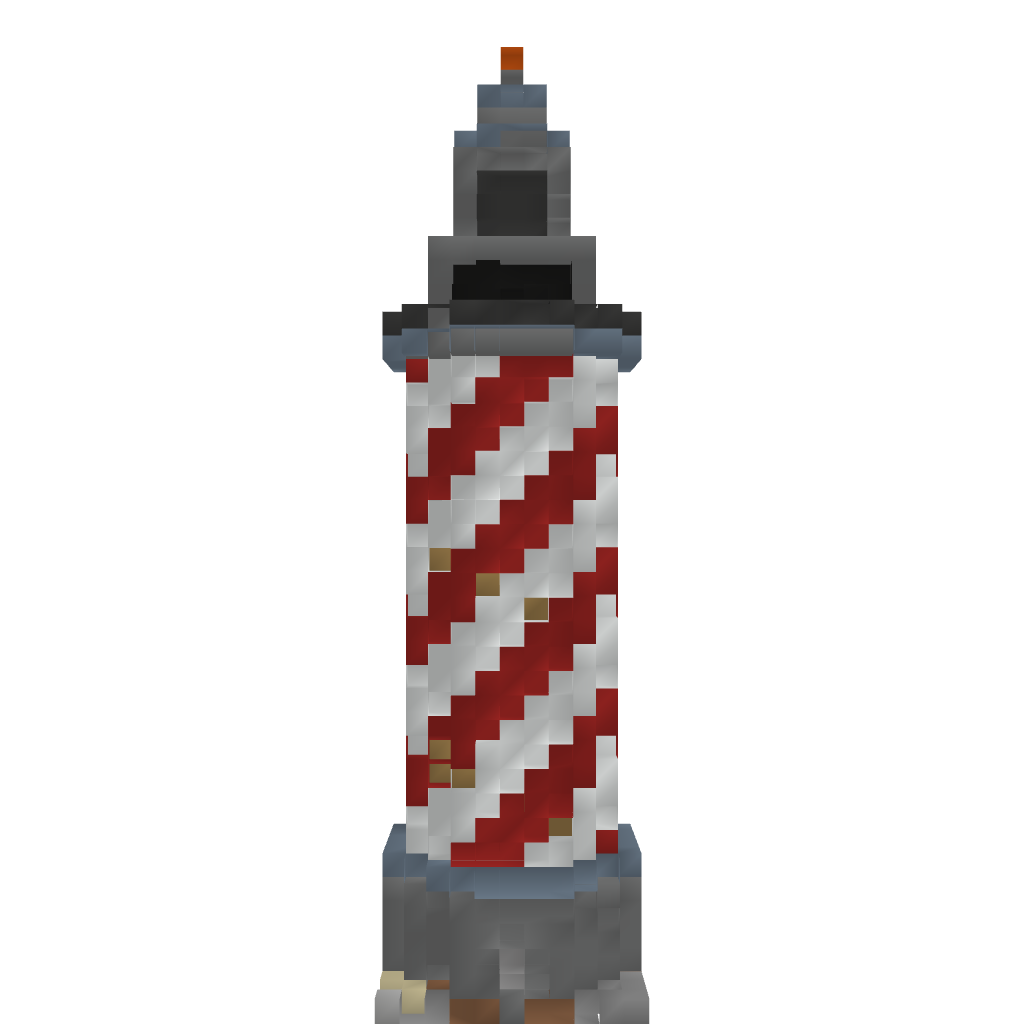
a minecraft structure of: Lighthouse